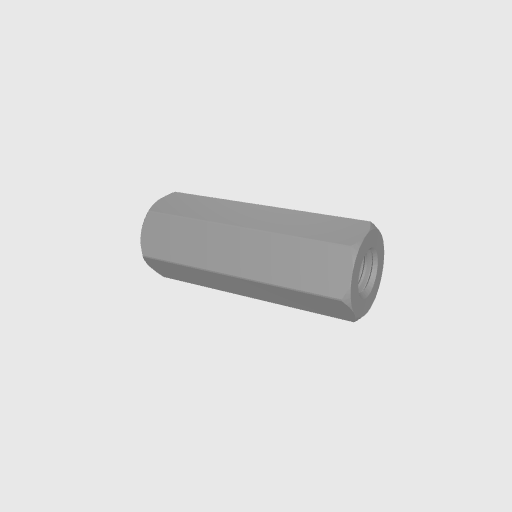
Part: Standoff8RID20